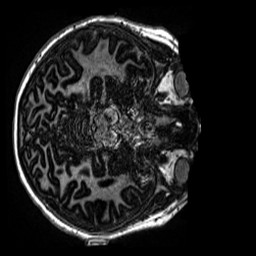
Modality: MP2RAGE
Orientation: axial
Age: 12
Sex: female
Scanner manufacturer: siemens
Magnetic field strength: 3 T
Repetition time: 4 s
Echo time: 0.00299 s